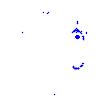
Particle: kaon